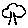
Label: tree